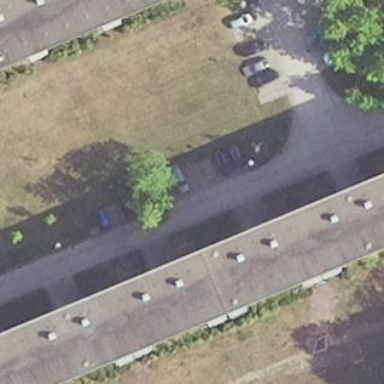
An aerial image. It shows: Image showing building with apartments.